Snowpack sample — Buffalo Mountain, Silverthorne, Colorado, USA (1/25/25, 10:11 AM MST)
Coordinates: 39.6222, -106.1139
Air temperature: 22 °F
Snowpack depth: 110 cm
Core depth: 20 cm
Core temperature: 48.2 °F
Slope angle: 12°, slope face: 102°
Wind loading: high
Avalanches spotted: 0
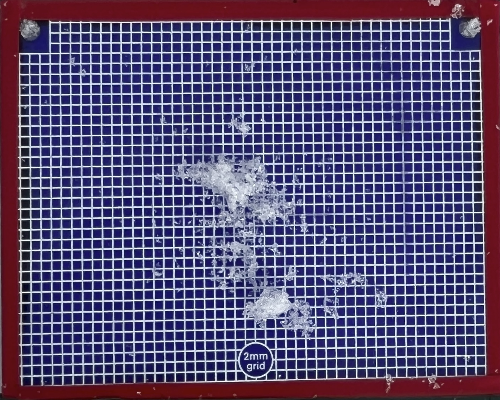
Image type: profile
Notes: No avalanches nearby, collected on the outskirts of a fire break 15 meters from the treeline, on way to Buffalo and Red Mountain